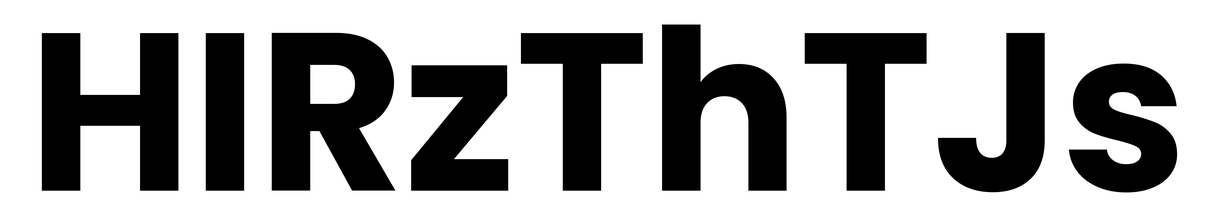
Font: Poppins-Bold